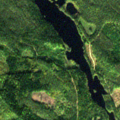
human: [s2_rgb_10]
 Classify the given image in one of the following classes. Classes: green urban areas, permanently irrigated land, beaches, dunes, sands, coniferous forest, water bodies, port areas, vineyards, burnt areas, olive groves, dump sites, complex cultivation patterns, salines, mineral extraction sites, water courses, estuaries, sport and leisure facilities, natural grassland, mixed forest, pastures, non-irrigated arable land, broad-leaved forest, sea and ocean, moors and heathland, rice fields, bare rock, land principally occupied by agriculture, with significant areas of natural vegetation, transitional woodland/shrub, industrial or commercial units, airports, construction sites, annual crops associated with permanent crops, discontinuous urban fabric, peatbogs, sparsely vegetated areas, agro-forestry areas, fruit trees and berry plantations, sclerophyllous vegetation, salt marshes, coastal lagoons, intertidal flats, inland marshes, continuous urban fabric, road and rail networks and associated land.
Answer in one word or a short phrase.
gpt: coniferous forest, mixed forest, water bodies